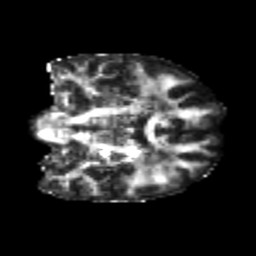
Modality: FA
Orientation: coronal
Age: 22
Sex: female
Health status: healthy
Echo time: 0.074 s